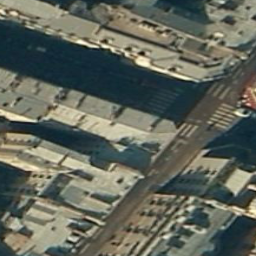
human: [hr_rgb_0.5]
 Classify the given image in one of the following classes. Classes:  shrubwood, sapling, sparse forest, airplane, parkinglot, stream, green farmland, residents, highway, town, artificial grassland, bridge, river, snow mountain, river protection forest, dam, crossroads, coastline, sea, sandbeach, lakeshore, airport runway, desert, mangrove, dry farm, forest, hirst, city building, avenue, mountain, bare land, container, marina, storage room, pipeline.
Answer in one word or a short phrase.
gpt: city building